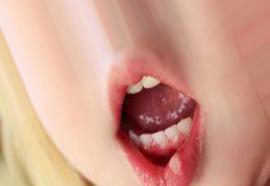
Condition: Mouth Ulcer